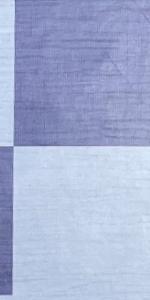
Label: Empty